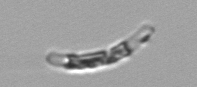
Label: Guinardia_striata